Question: Here's the deal, I'm making a project to help teach HTML to people. Naturally, I'm afraid of that Scumbag Steve (see figure 1).
So I wanted to block HTML tags, those approved on a very specific .
Out of those approved HTML tags, I want to remove harmful as well. Such as 'onload' and 'onmouseover'. Also, .
I've thought of regex, but I'm pretty sure it's evil and not very helpful for the job.
Could anyone give me a nudge in the right direction?
Thanks in advance.
---
Fig 1.

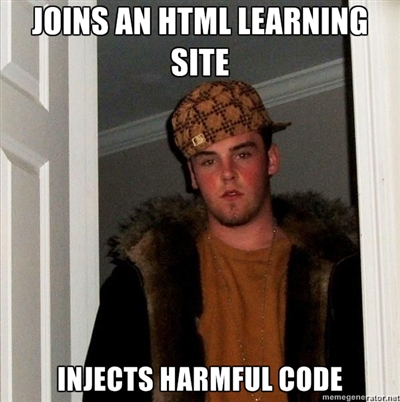
Answer: > - <URL>
'''
require_once 'library/HTMLPurifier.auto.php';
$config = HTMLPurifier_Config::createDefault();
// this one is needed cause otherwise stuff
// considered harmful like input's will automatically be deleted
$config->set('HTML.Trusted', true);
// this line say that only input, p, div will be accepted
$config->set('HTML.AllowedElements', 'input,p,div');
// set attributes for each tag
$config->set('HTML.AllowedAttributes', 'input.type,input.name,p.id,div.style');
// more extensive way of manage attribute and elements... see the docs
// http://htmlpurifier.org/live/configdoc/plain.html
$def = $config->getHTMLDefinition(true);
$def->addAttribute('input', 'type', 'Enum#text');
$def->addAttribute('input', 'name', 'Text');
// call...
$purifier = new HTMLPurifier($config);
// display...
$html = $purifier->purify($raw_html);
'''
> -